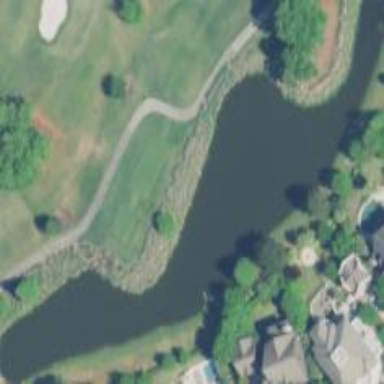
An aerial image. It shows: Water hazard on golf course. The hazard is natural water feature.